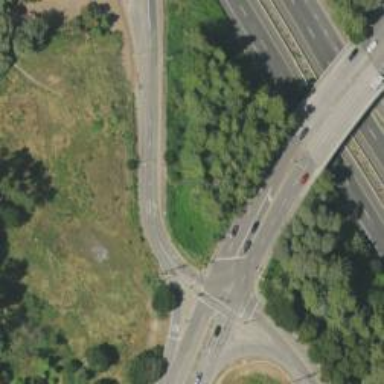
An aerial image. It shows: Secondary road with shared cycleway. The road surface is asphalt.